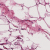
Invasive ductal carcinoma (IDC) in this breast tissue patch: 0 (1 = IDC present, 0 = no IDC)